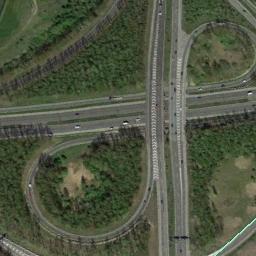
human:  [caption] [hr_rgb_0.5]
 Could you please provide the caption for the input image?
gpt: There are many trees beside the overpass .

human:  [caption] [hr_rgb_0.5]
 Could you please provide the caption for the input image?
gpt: The clover-leaf overpasses over the roads on the green space .

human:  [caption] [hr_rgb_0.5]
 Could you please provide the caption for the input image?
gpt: Below this overpass is a four-lane highway .

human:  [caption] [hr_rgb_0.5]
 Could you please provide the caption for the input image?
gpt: The overpass is on the grass next to some trees .

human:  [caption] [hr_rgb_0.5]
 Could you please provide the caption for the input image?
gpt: There are many green trees around the overpass .